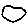
Label: circle